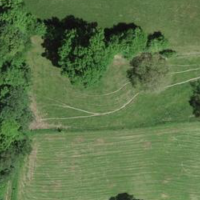
EUNIS habitat code: 24
Species observed at this site:
Plantago media